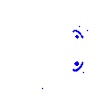
Particle: electron